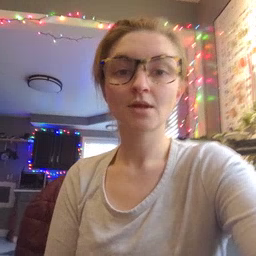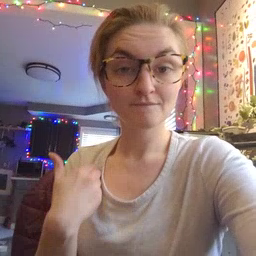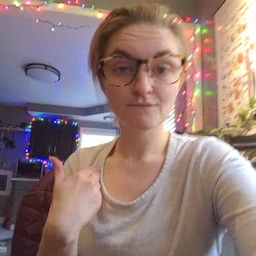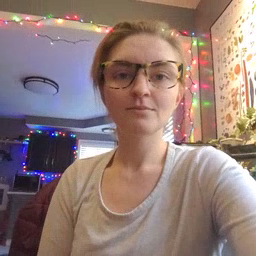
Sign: have